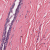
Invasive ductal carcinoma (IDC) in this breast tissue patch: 0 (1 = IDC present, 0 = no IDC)